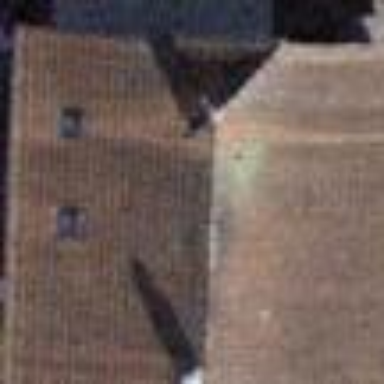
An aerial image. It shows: Building with tile roof.